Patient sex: M
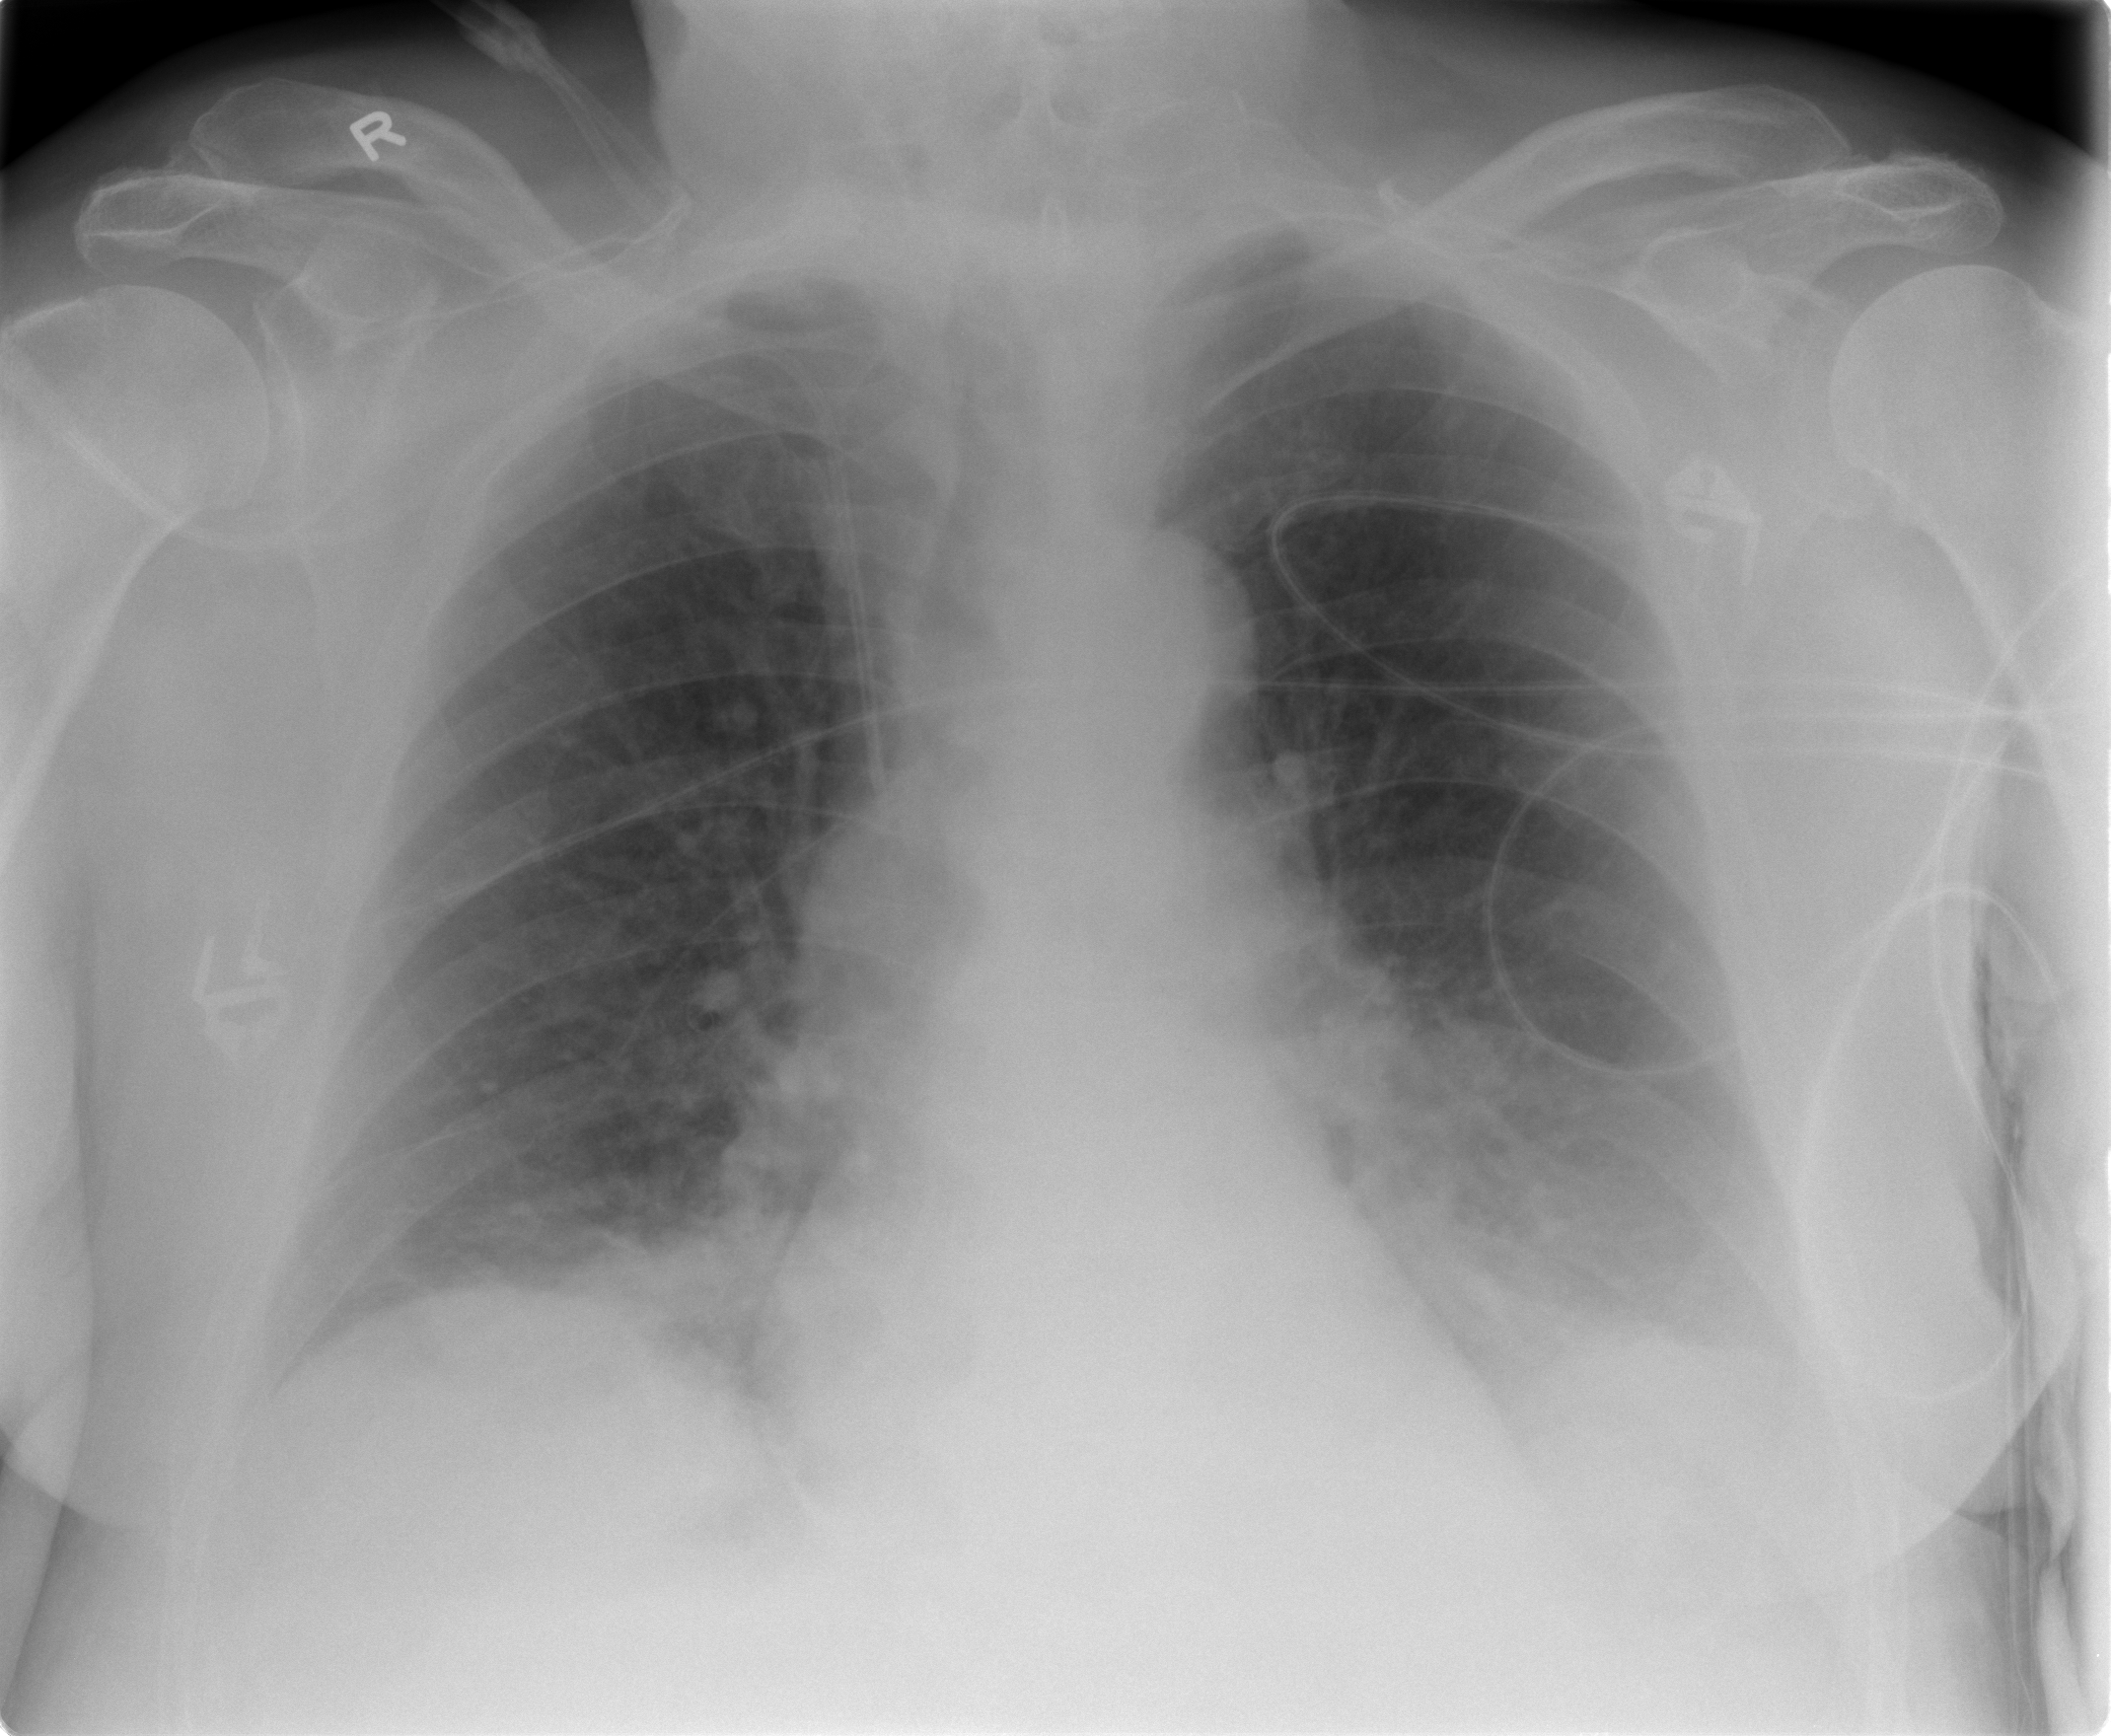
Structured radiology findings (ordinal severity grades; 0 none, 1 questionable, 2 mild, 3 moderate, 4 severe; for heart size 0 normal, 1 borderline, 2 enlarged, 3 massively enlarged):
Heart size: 0
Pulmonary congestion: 2
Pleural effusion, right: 0
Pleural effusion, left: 2
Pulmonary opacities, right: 0
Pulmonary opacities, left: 0
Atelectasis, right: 2
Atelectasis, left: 2